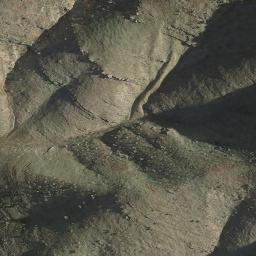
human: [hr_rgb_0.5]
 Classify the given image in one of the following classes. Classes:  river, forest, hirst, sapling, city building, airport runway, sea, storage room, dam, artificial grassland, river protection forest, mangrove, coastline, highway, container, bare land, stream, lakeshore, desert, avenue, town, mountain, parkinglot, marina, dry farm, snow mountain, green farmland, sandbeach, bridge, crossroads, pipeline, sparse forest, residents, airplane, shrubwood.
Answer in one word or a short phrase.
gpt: mountain